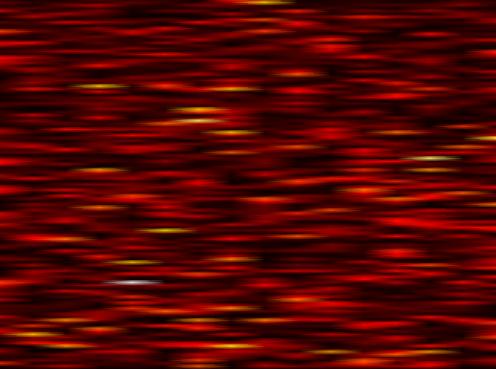
Label: UFMC